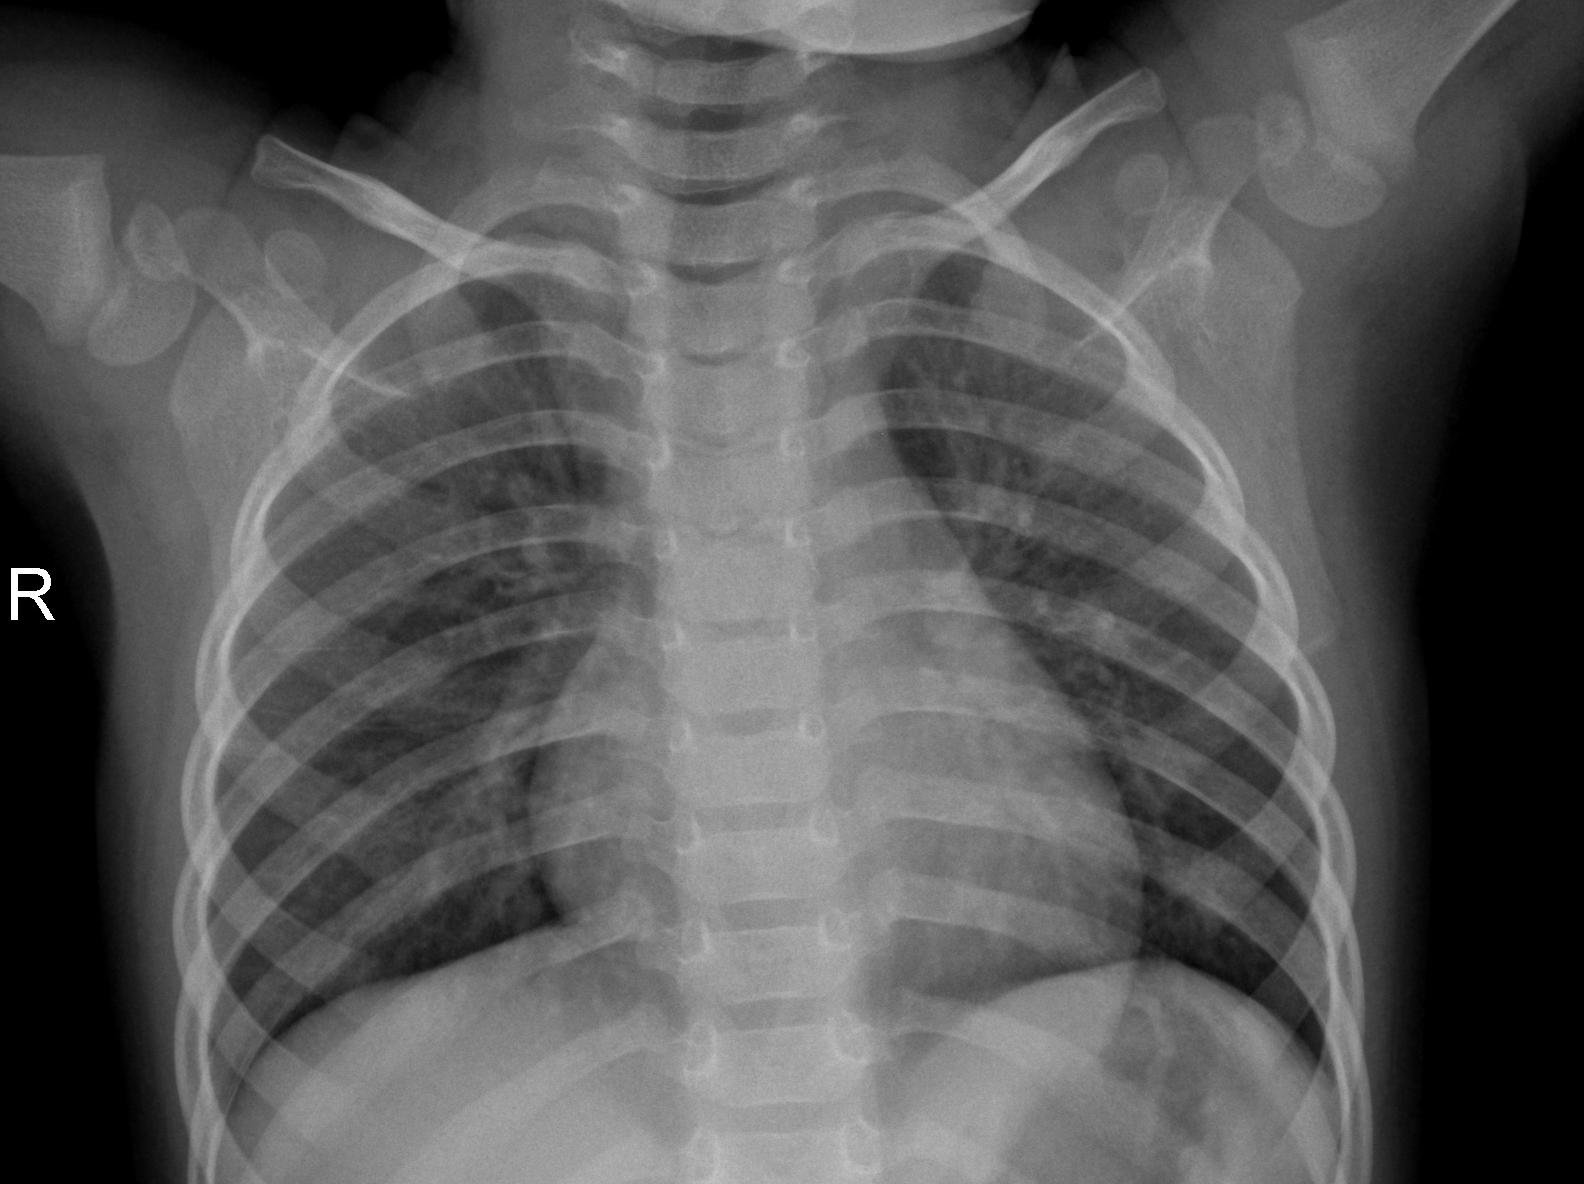
Diagnosis: PNEUMONIA